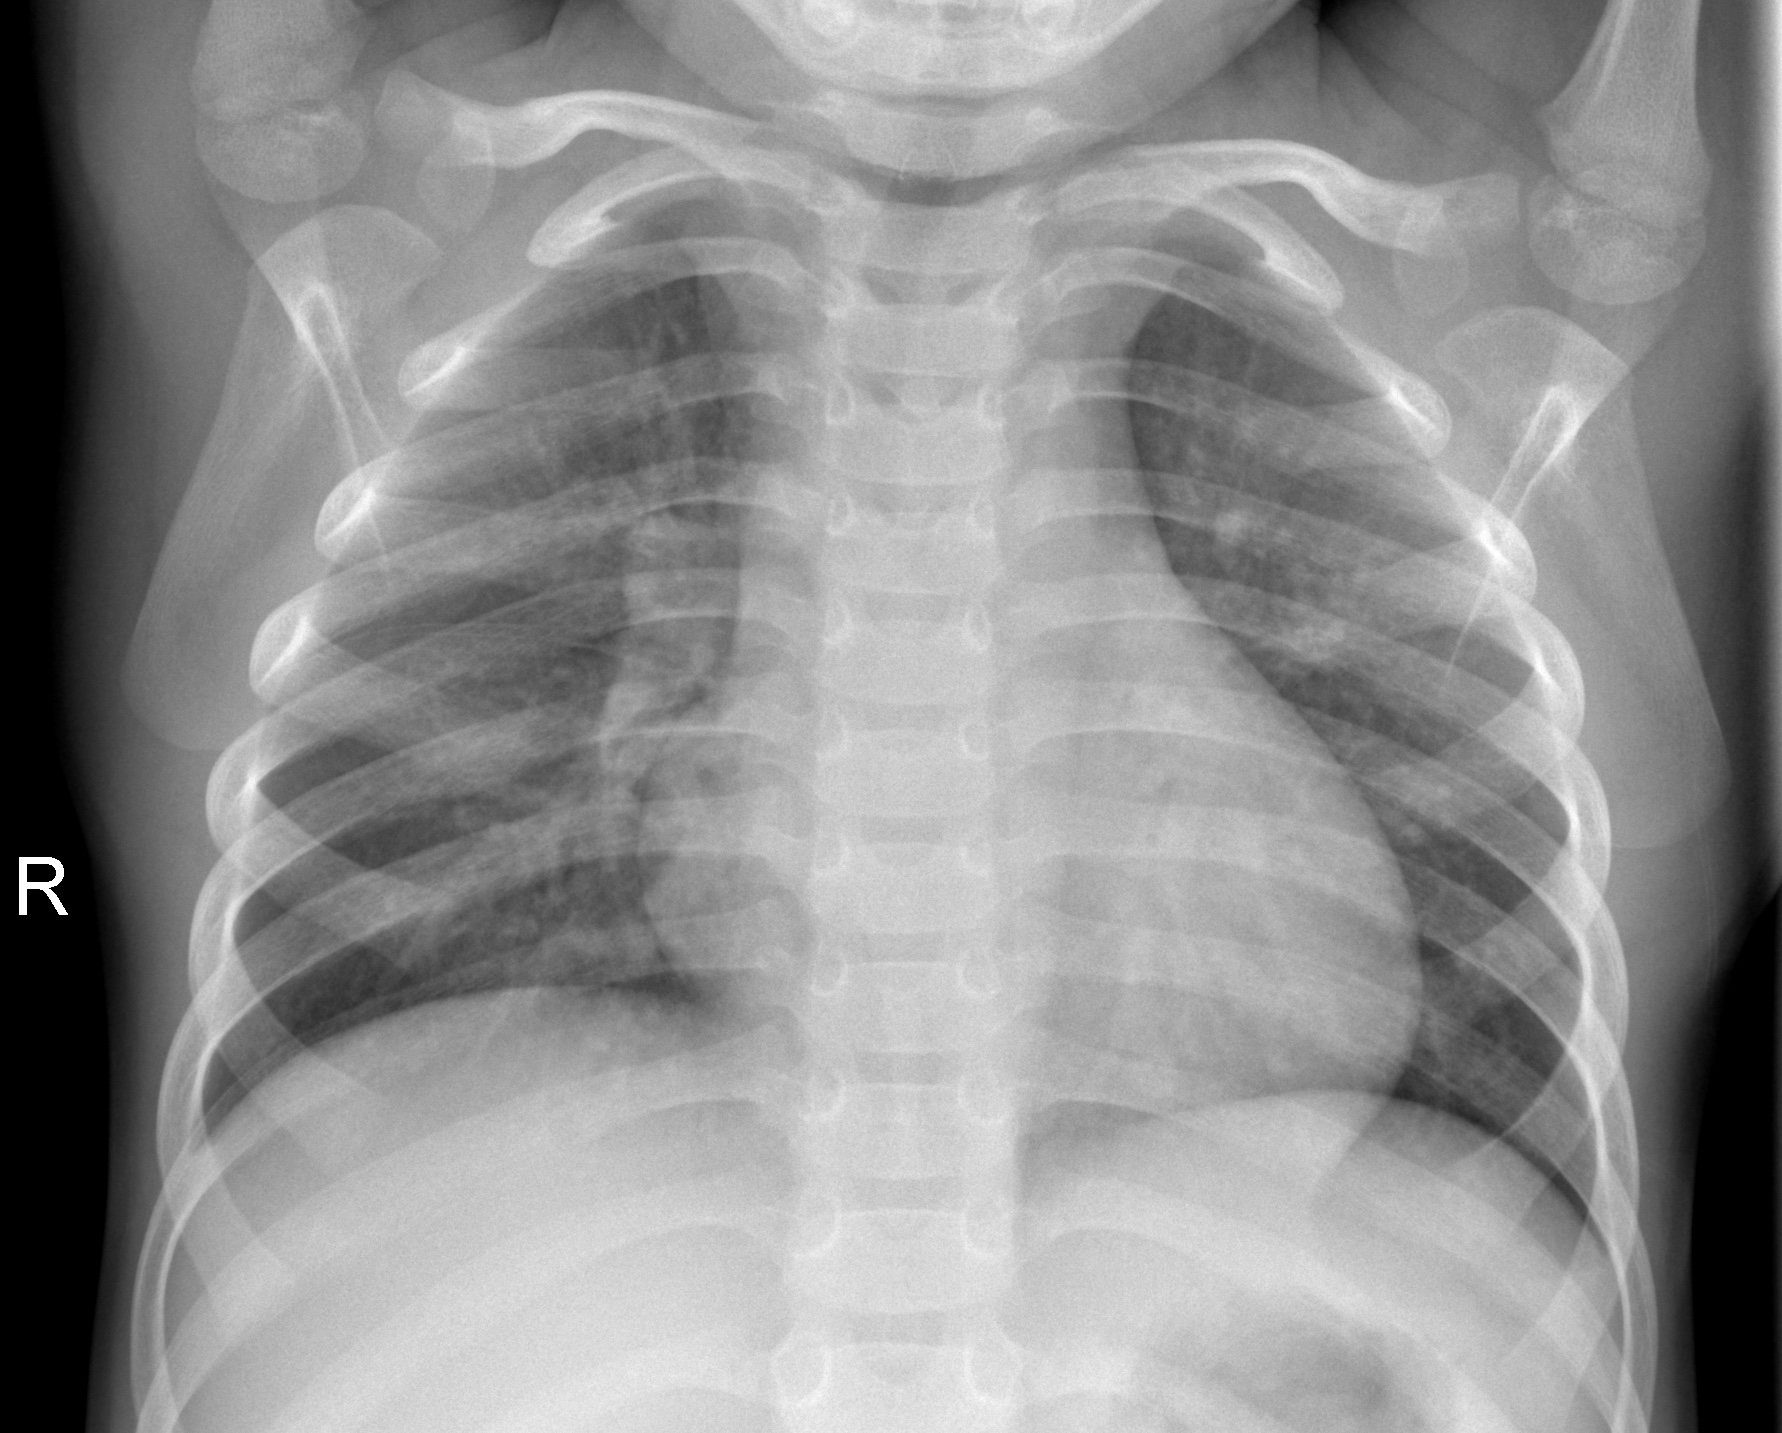
Diagnosis: NORMAL